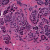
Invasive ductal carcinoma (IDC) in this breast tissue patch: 1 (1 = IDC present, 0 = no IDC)